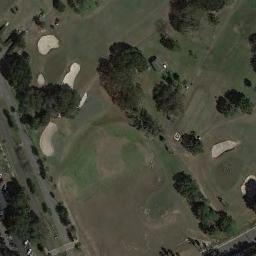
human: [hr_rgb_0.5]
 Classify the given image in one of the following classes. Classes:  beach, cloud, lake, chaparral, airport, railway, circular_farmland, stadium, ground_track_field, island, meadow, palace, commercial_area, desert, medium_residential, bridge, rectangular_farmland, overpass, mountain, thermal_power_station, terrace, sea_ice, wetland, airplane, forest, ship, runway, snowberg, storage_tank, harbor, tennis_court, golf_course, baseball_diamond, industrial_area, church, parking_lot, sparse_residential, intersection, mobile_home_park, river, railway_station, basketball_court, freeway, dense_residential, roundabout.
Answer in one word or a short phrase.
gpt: golf_course